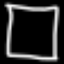
Label: square